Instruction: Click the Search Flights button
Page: home
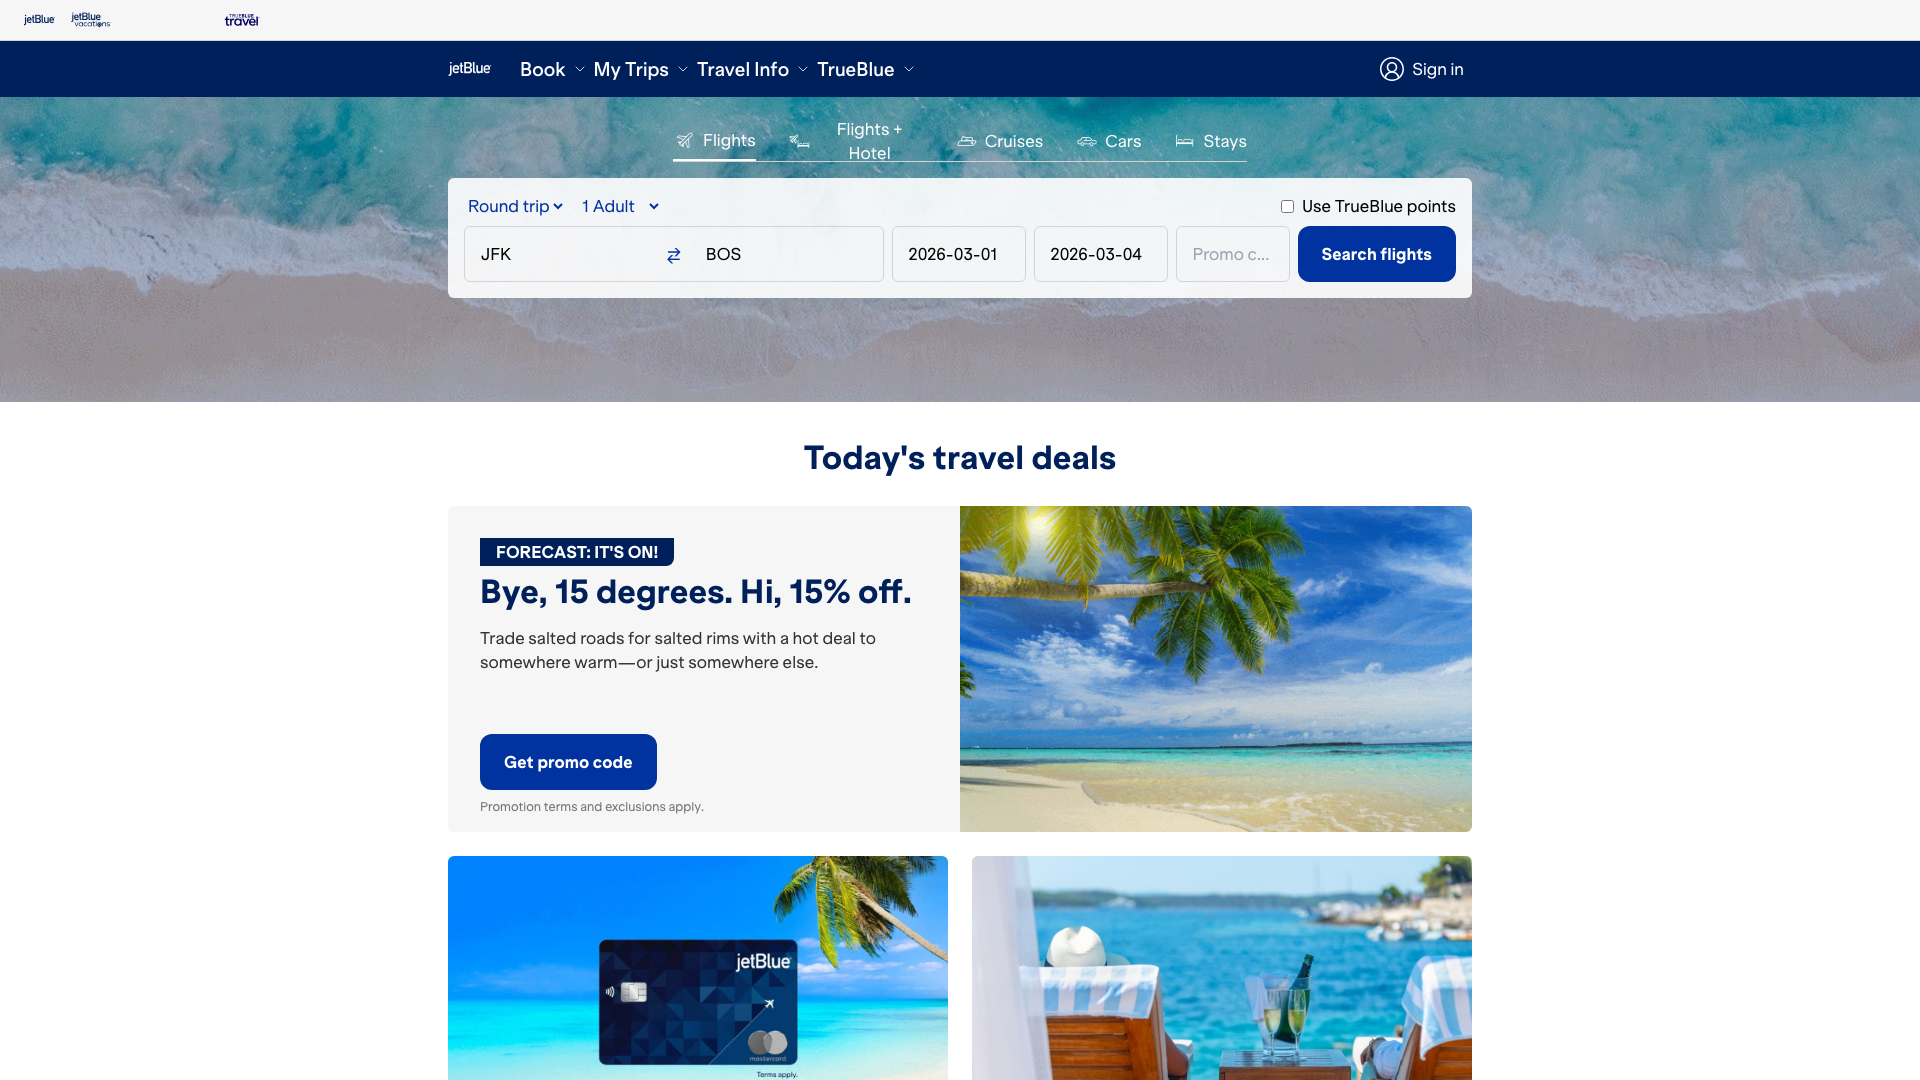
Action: click